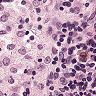
Metastatic tissue present: no